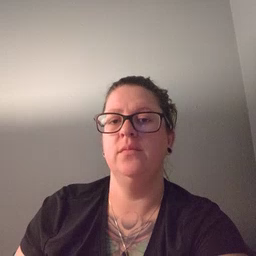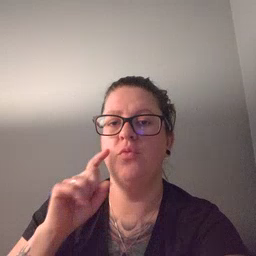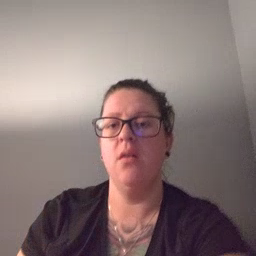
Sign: cry